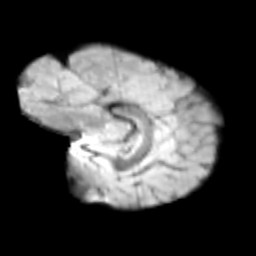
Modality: T2w
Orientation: sagittal
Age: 10
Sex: male
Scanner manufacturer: siemens
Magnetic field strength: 3 T
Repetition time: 3.8 s
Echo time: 0.07 s